Field crop: tomato
Growth stage: 1
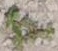
Species: portulaca